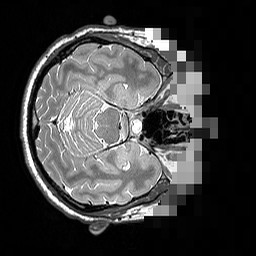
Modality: T2w
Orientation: axial
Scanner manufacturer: siemens
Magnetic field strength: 3 T
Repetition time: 2.5 s
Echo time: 0.144 s